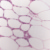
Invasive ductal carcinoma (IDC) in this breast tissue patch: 0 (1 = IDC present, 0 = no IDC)